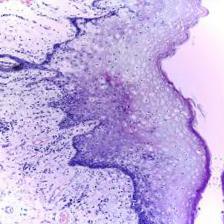
Diagnosis: Normal